Interaction volume radius: 10 \u00c5
Interaction volume height: 30 \u00c5
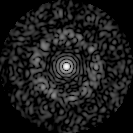
Disorder parameter: 0.8366